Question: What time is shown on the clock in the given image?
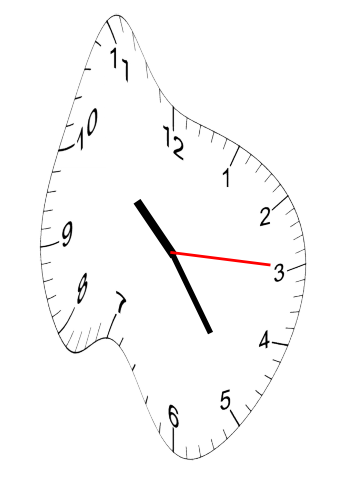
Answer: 10:24:15